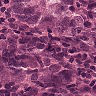
Metastatic tissue present: yes